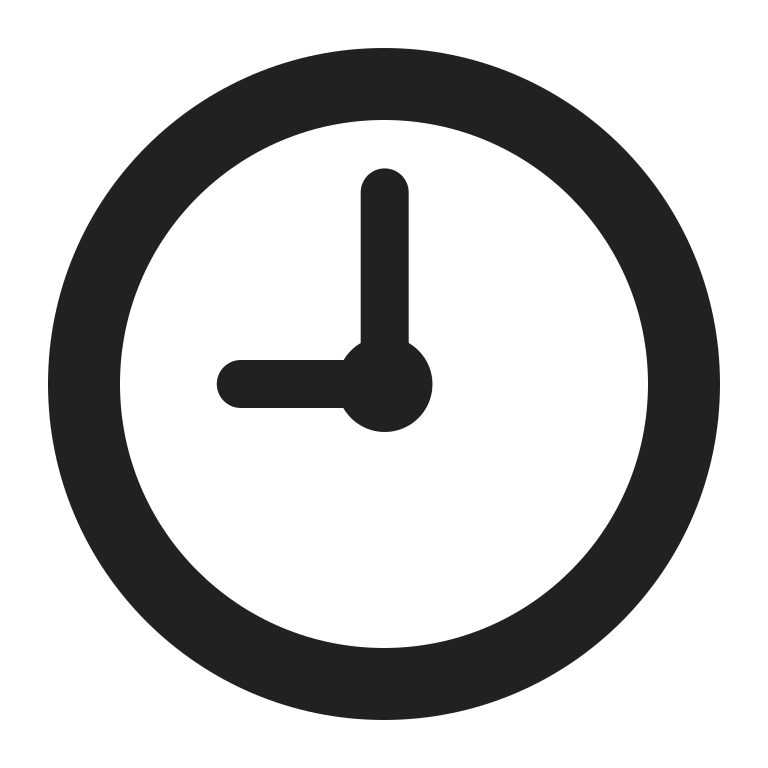
nine oclock high contrast